Interaction volume radius: 10 \u00c5
Interaction volume height: 15 \u00c5
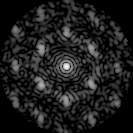
Disorder parameter: 0.5377